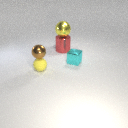
large red metal cylinder below large yellow metal sphere